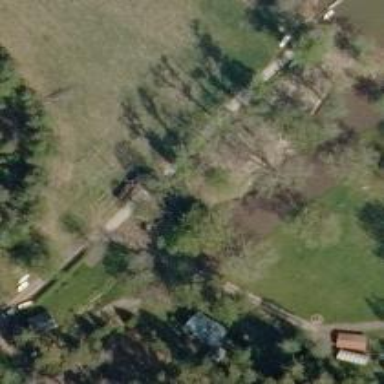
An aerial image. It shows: Driveway.